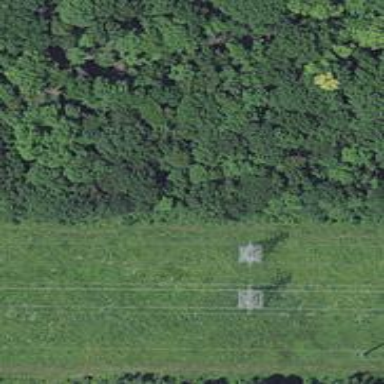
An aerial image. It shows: Power tower.